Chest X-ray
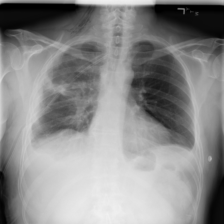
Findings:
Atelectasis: negative
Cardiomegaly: negative
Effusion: positive
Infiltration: negative
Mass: negative
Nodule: negative
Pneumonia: negative
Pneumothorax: negative
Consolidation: negative
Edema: negative
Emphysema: negative
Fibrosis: negative
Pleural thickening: positive
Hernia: negative